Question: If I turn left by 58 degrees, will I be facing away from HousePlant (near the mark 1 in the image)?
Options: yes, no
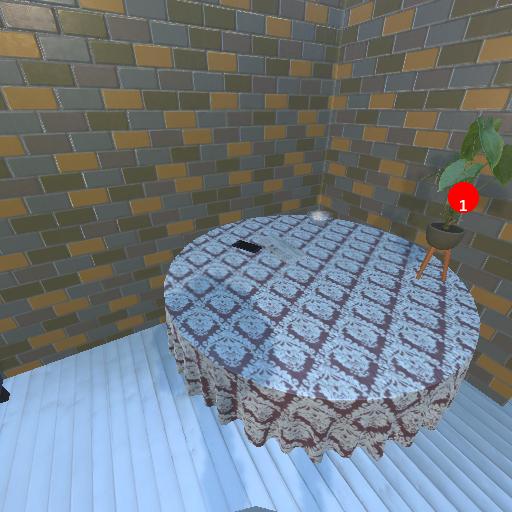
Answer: yes